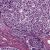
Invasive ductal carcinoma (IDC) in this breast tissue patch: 0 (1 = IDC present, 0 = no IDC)